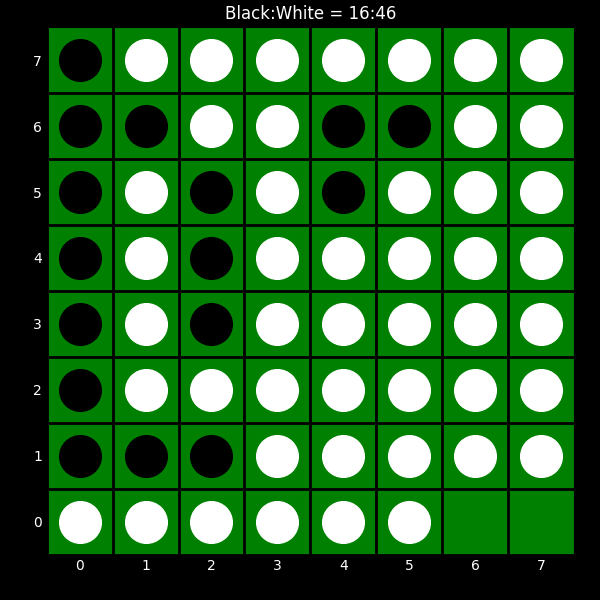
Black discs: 16
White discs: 46